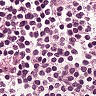
Metastatic tissue present: no